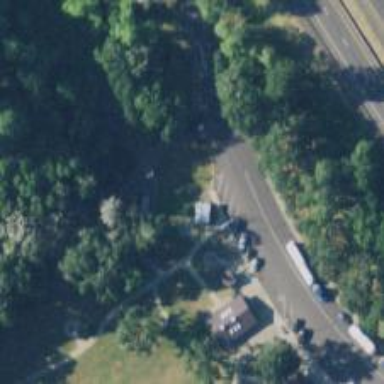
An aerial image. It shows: Rest area along the road.